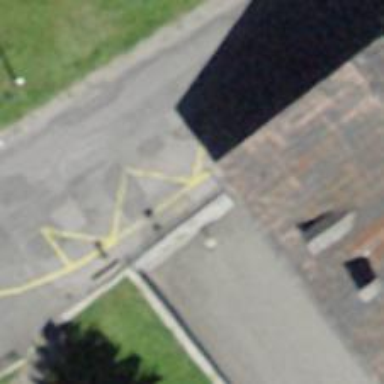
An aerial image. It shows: Bus stop along the road.